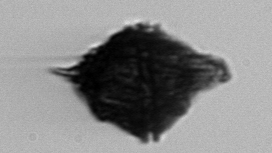
Label: Gonyaulax